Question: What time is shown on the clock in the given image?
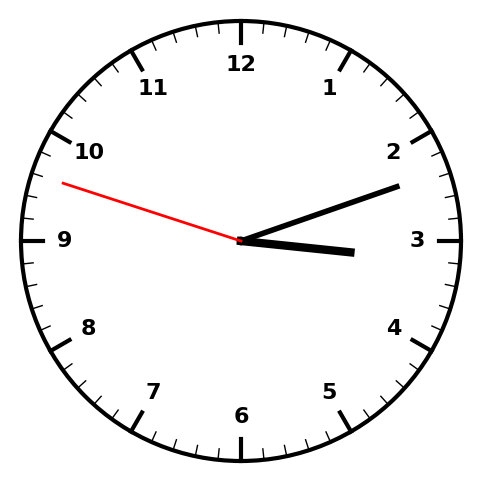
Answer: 03:11:48